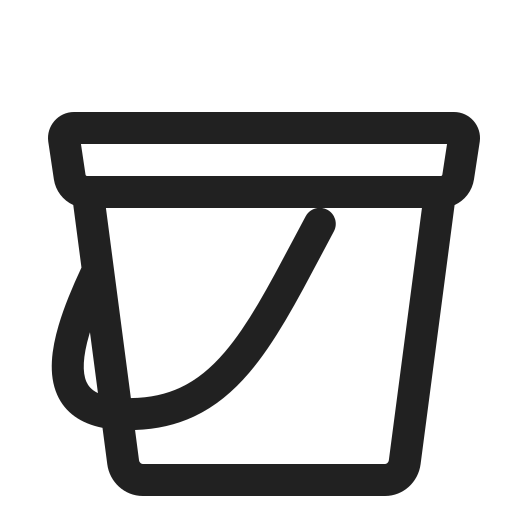
bucket high contrast